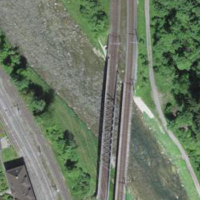
EUNIS habitat code: 57
Species observed at this site:
Motacilla alba
Gaurotes virginea